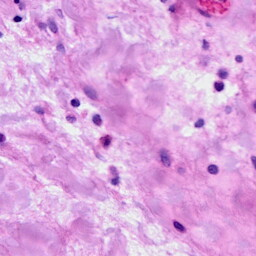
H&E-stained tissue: Breast